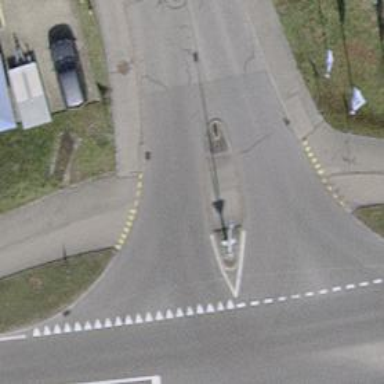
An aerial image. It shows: Uncontrolled crossing with pedestrian island.